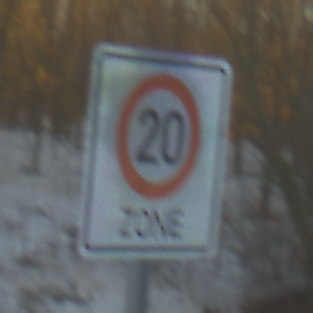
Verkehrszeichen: BeginnZone20
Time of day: SunriseSunset
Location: Outdoor (Nature)
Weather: Clear
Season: Winter
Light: Natural